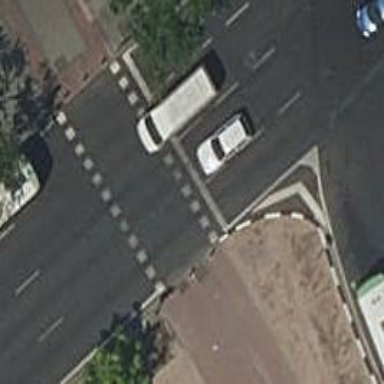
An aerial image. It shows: Road crossing with traffic signals.